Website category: book
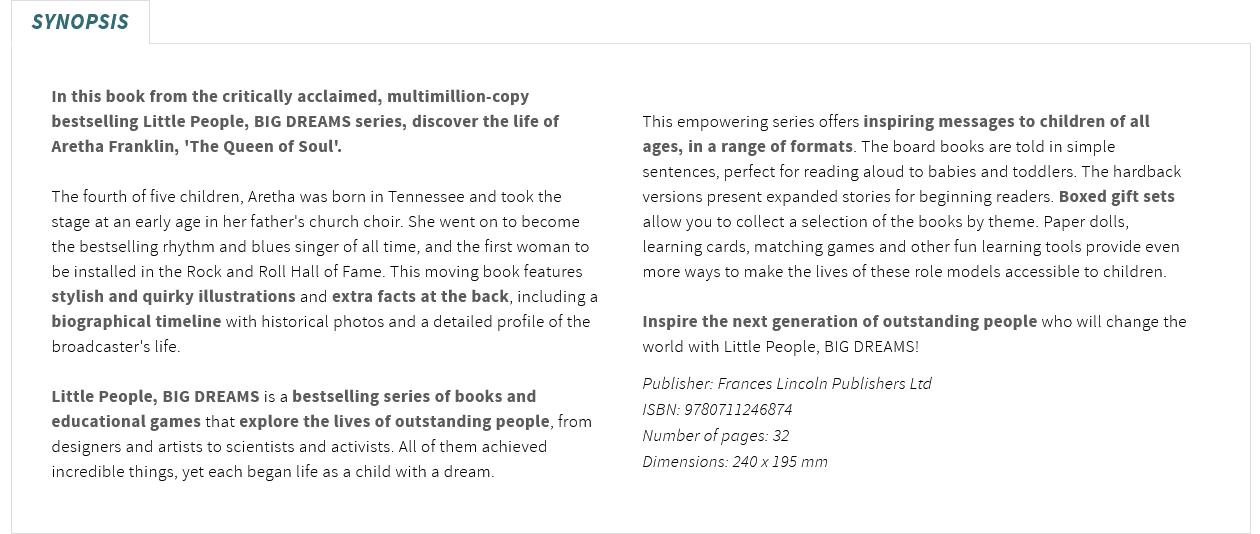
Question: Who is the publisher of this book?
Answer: Frances Lincoln Publishers Ltd

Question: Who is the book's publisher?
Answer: Frances Lincoln Publishers Ltd

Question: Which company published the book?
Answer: Frances Lincoln Publishers Ltd

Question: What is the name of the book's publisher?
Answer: Frances Lincoln Publishers Ltd

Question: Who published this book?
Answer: Frances Lincoln Publishers Ltd

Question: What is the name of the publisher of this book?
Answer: Frances Lincoln Publishers Ltd

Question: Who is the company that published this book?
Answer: Frances Lincoln Publishers Ltd

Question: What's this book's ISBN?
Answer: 9780711246874

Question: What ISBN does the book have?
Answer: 9780711246874

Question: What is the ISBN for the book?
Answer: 9780711246874

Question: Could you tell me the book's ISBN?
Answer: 9780711246874

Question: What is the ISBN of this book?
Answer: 9780711246874

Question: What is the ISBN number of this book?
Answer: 9780711246874

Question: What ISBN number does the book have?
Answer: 9780711246874

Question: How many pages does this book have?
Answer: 32

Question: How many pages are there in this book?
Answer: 32

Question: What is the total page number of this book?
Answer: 32

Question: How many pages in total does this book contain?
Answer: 32

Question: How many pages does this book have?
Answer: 32

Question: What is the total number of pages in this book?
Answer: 32

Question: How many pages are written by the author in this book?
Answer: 32

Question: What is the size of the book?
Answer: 240 x 195 mm

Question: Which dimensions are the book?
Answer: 240 x 195 mm

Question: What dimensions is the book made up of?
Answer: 240 x 195 mm

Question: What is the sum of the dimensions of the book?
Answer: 240 x 195 mm

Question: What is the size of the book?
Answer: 240 x 195 mm

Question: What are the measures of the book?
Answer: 240 x 195 mm

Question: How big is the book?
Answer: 240 x 195 mm